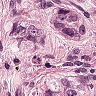
Metastatic tissue present: yes